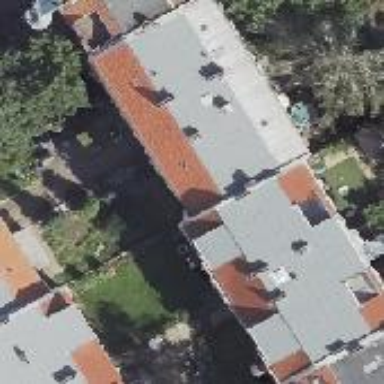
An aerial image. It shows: Apartment building with double saltbox roof shape.